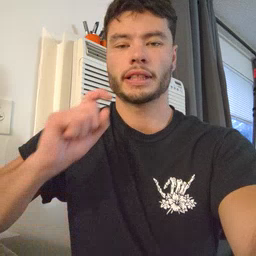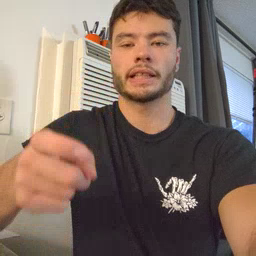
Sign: gift